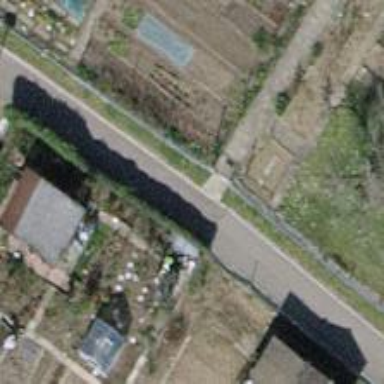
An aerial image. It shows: Asphalt service road.